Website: apple-inc
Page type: review-order
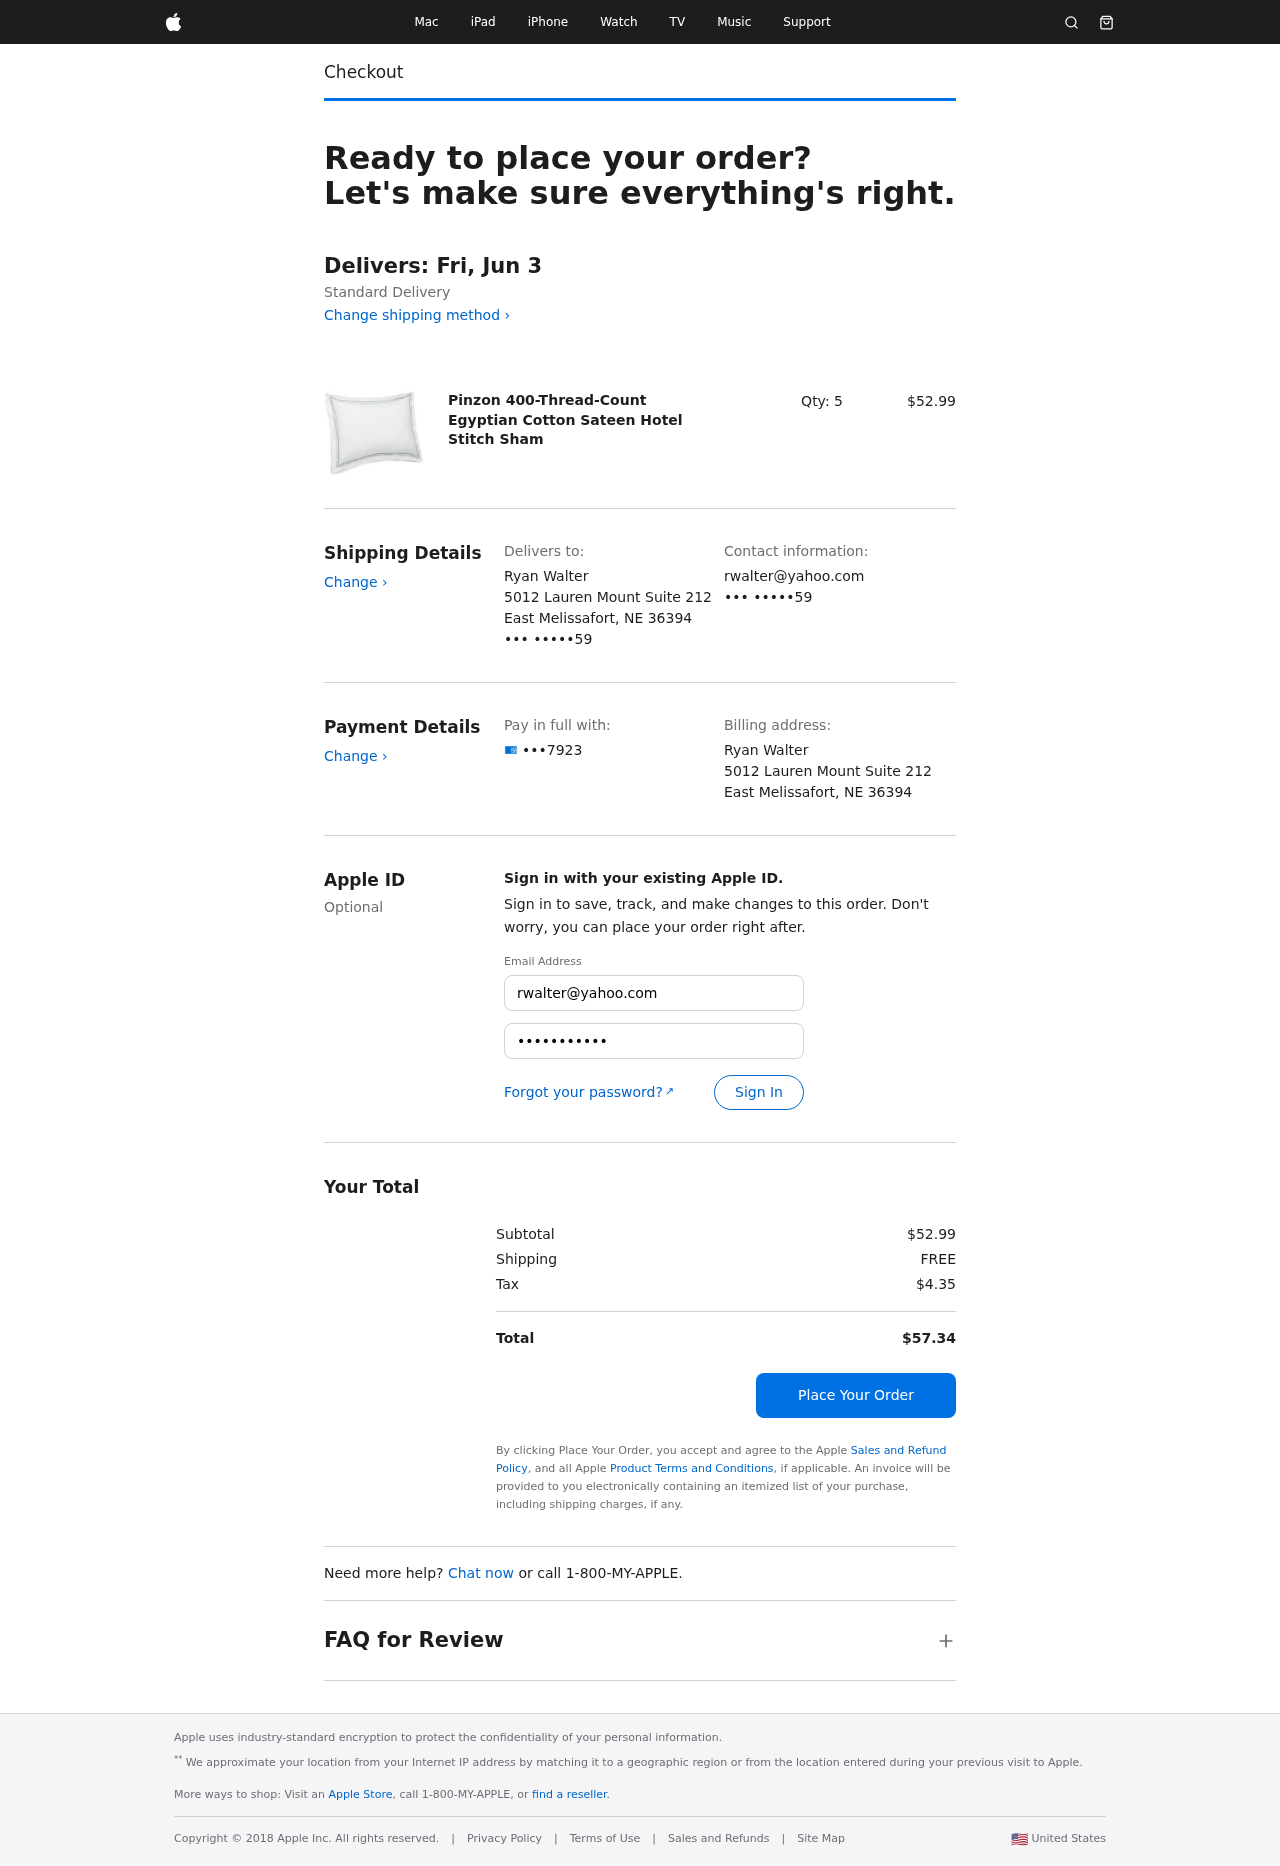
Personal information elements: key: PII_CARD_LAST4
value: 7923
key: PII_CITY_STATE_ZIP
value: East Melissafort, NE 36394
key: PII_EMAIL3
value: rwalter@yahoo.com
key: PII_FULLNAME
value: Ryan Walter
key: PII_PHONE_SUFFIX
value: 59
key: PII_STREET
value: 5012 Lauren Mount Suite 212
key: PII_EMAIL2
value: rwalter@yahoo.com
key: PII_PHONE_SUFFIX2
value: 59
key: PII_FULLNAME2
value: Ryan Walter
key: PII_CITY
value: East Melissafort
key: PII_STATE_ABBR
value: NE
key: PII_POSTCODE
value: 36394
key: PII_POSTCODE_FULL
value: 36394
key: PII_CITY_STATE
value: East Melissafort, NE
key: PII_POSTCODE_NUMERIC
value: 36394
Product elements: key: PRODUCT1_NAME
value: Pinzon 400-Thread-Count Egyptian Cotton Sateen Hotel Stitch Sham
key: PRODUCT1_PRICE
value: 52.99
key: PRODUCT1_QUANTITY
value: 5
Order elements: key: ORDER_DELIVERY_DATE
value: Delivers: Fri, Jun 3
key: ORDER_SUBTOTAL
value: $52.99
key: ORDER_SHIPPING_COST
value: FREE
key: ORDER_TAX
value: $4.35
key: ORDER_TOTAL
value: $57.34